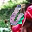
Label: 6